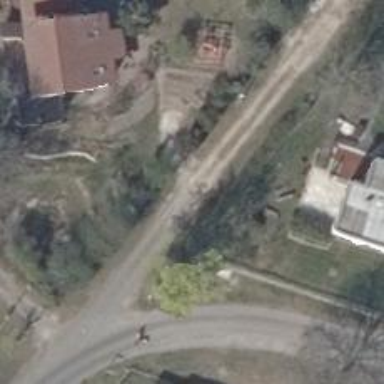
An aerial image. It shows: Residential road with gravel surface.